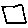
Label: square